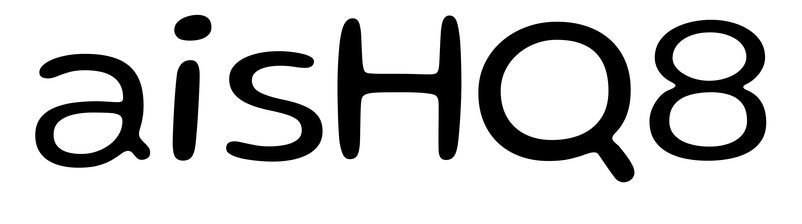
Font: Gluten_Light